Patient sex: F
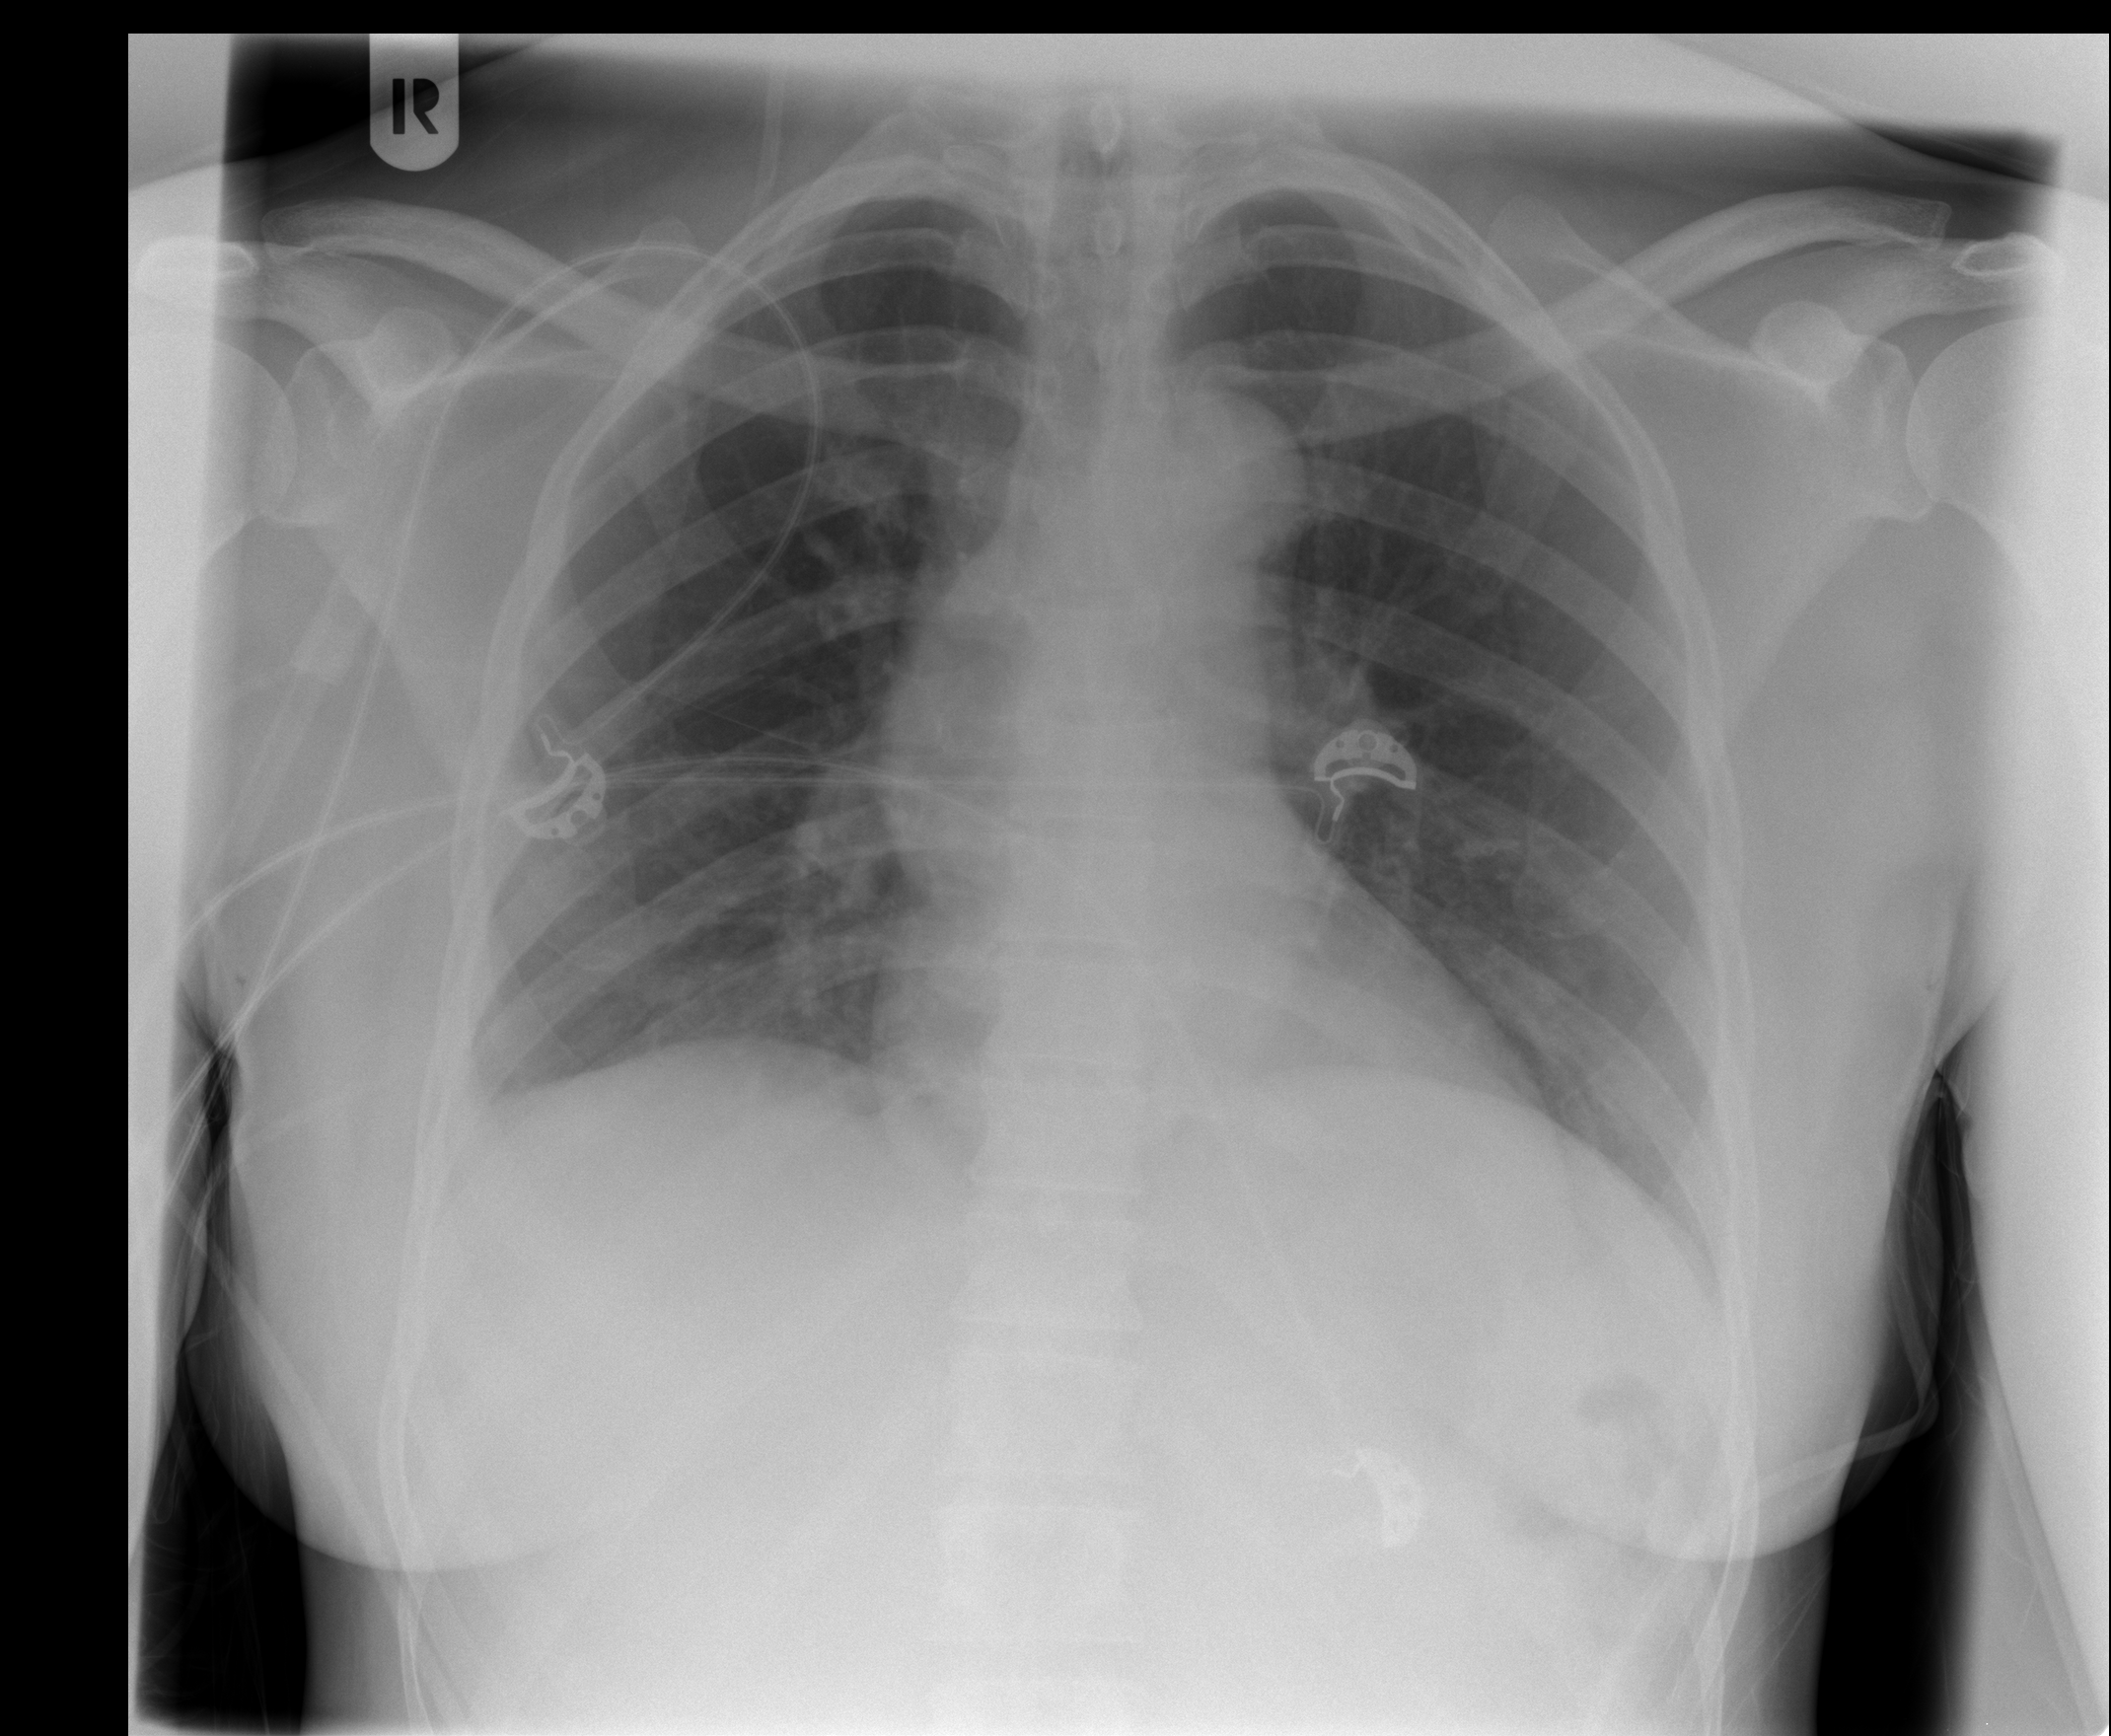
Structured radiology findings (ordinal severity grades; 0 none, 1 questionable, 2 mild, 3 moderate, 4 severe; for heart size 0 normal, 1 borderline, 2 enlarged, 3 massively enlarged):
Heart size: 0
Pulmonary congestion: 0
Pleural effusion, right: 0
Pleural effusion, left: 0
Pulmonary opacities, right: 0
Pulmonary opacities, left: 0
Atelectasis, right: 2
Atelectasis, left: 0